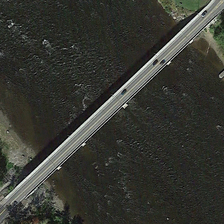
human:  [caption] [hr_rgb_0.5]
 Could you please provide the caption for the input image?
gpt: several cars are on a bridge over a black river .

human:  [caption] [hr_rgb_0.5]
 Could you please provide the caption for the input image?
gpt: several cars are on a bridge over a black river .

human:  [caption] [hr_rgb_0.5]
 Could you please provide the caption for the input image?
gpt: several cars are on a bridge over a black river .

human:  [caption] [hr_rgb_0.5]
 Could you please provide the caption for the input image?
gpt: several cars are on a bridge over a black river .

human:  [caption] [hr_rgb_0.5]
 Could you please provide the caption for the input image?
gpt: several cars are on a bridge over a black river .